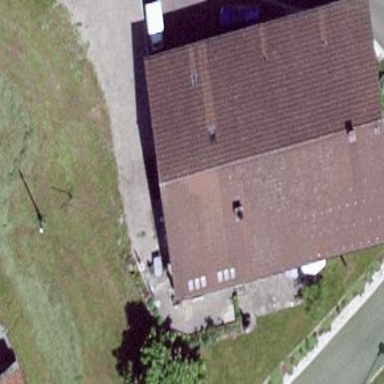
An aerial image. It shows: Building with gabled roof oriented across its structure.